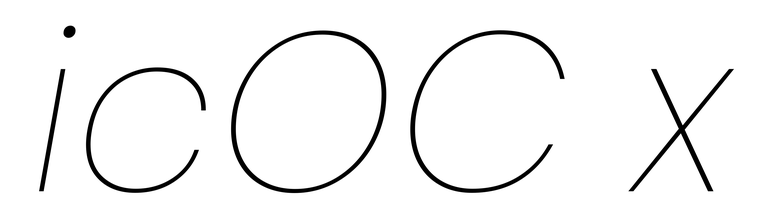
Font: Poppins-ThinItalic